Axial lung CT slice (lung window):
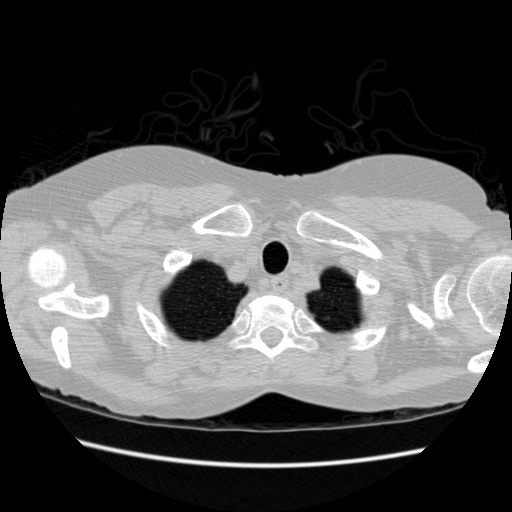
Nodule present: no